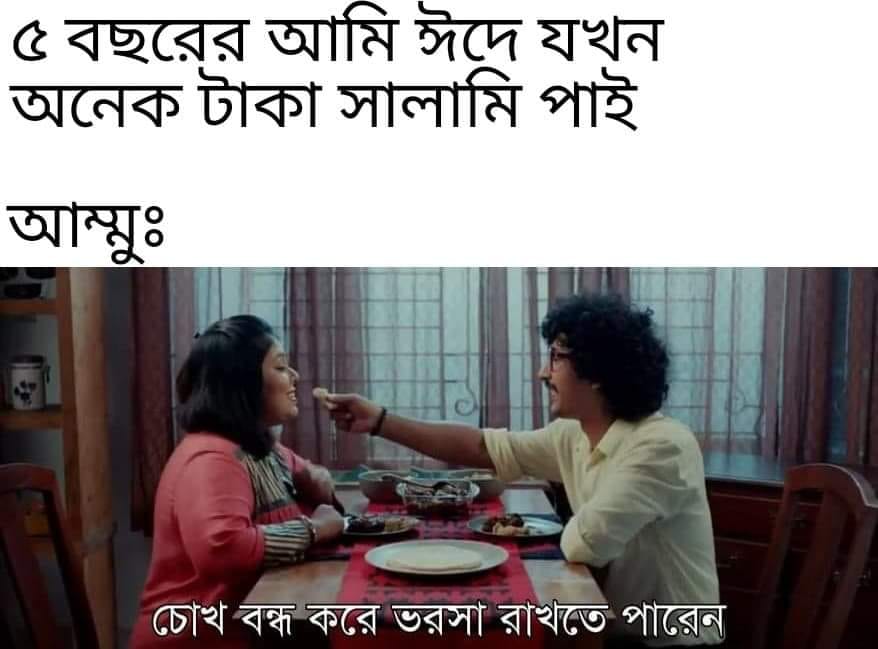
Caption: ৫ বছরের আমি ঈদে যখন অনেক টাকা সালামি পাই    আম্মুঃ  চোখ বন্ধ করে ভরসা রাখতে পারেন
Label: non-hate